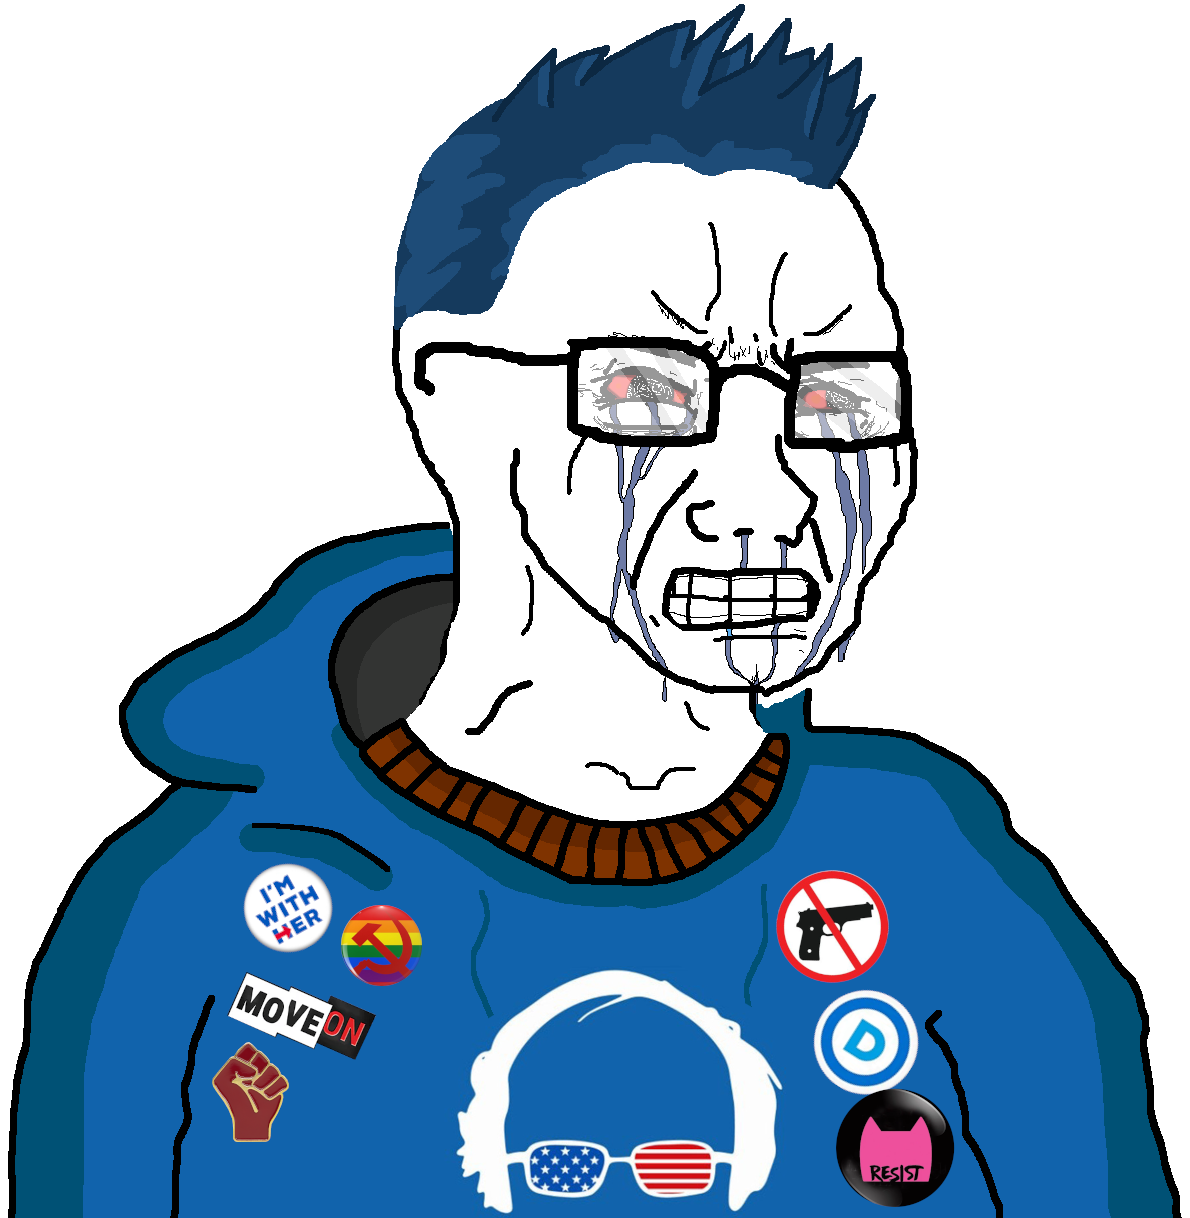
Label: 5_Crying_Wojak